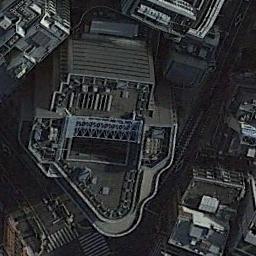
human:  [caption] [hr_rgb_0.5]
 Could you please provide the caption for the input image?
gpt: A commercial area with some high-rise buildings is surrounded by some roads .

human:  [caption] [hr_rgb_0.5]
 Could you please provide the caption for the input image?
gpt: In a commercial district there are several tall buildings of different shapes and several roads with many cars .

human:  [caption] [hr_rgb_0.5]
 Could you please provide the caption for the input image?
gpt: There was a lot of traffic on the road next to the building .

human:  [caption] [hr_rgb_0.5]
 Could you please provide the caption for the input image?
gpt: The commercial area is consist of many tall buildings .

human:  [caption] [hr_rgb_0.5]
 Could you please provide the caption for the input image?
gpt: A building at the corner on a commercial area .